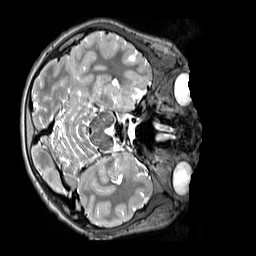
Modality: T2w
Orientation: axial
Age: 12
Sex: male
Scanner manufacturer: siemens
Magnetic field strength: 3 T
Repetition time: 3.2 s
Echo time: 0.408 s